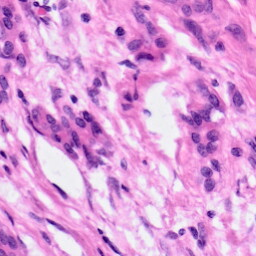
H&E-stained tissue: Pancreatic